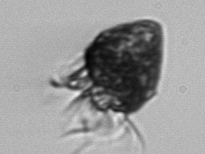
Label: Strombidium_morphotype2